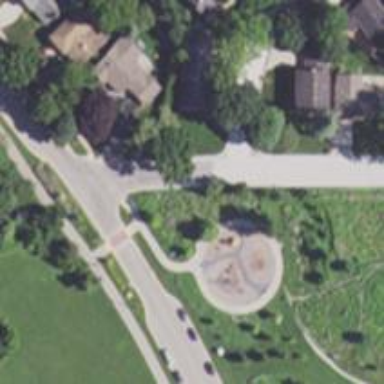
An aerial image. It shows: Footway with asphalt surface featuring crossing point.